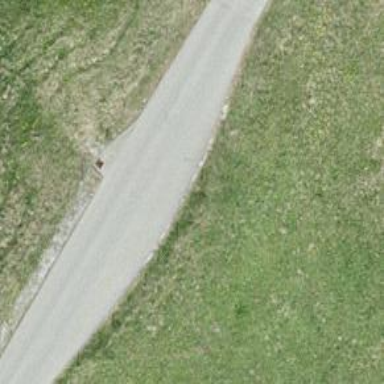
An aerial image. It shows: Passing place on the road.